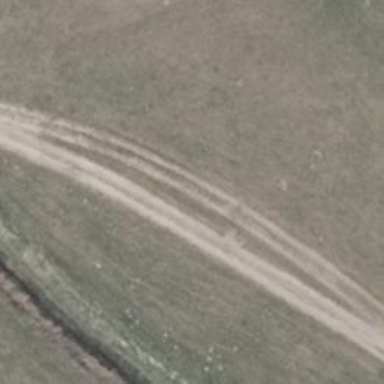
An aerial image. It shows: Compacted track with grade4 tracktype.